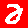
Digit: 2